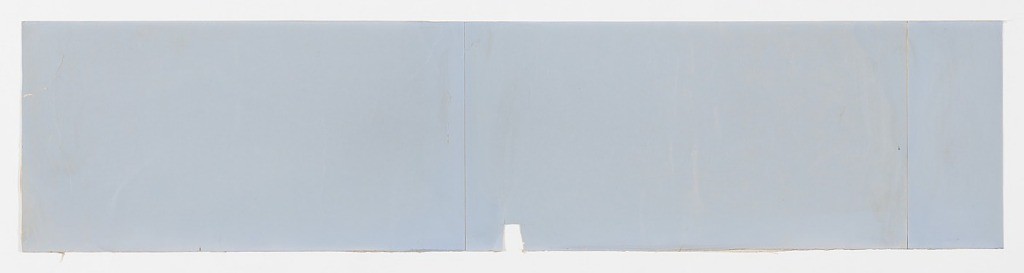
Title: Overdoor Panel from 'Eldorado'
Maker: Zuber & Cie, Rixheim, Alsace, France, founded 1797
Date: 1849
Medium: painted paper
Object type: overdoor panel
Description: Unprinted blue sky. Part of a set of 24 scenic panels and 5 plain overdoors in pattern "Eldorado", which depicts the mythical city of El Dorado and a combination of Gothic architecture, temple ruins, mountainscapes, heavy vegetation of flowers and trees, and peacocks.